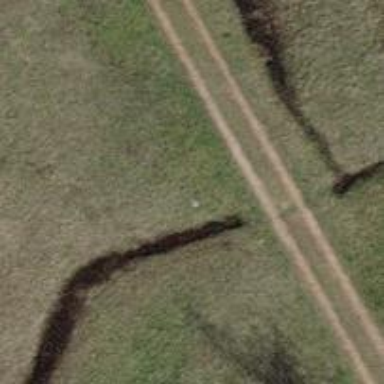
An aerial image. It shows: Culvert tunnel under ditch.